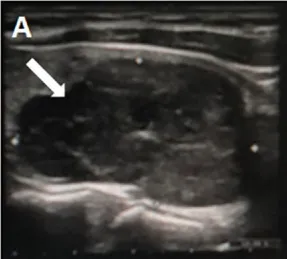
A large homogeneous mass (4.1 x 2.6 cm) with distinguishable boundaries in the lower pole of the left thyroid gland.
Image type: radiology (ultrasound)